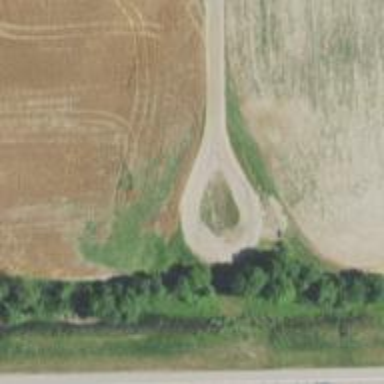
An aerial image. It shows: Turning circle on the road.